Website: lowes
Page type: account-selection
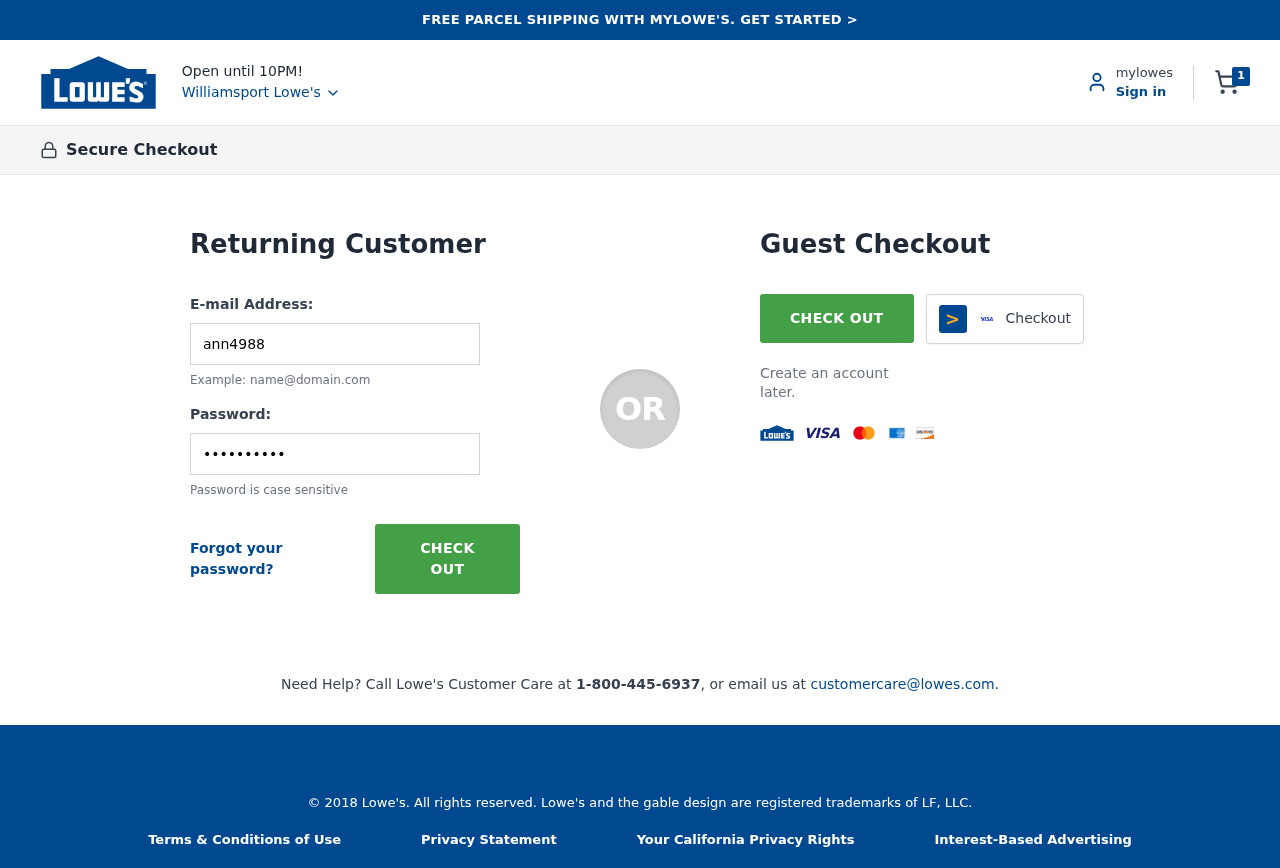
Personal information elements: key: PII_CITY
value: Williamsport Lowe's
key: PII_LOGIN_USERNAME
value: ann4988
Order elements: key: ORDER_NUM_ITEMS
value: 1